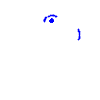
Particle: pion